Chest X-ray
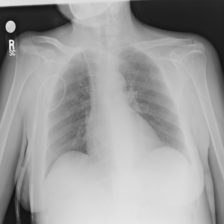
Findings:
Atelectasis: negative
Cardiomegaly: negative
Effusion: negative
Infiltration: negative
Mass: negative
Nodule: negative
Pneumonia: negative
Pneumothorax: negative
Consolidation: negative
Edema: negative
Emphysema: negative
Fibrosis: negative
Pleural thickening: negative
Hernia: negative